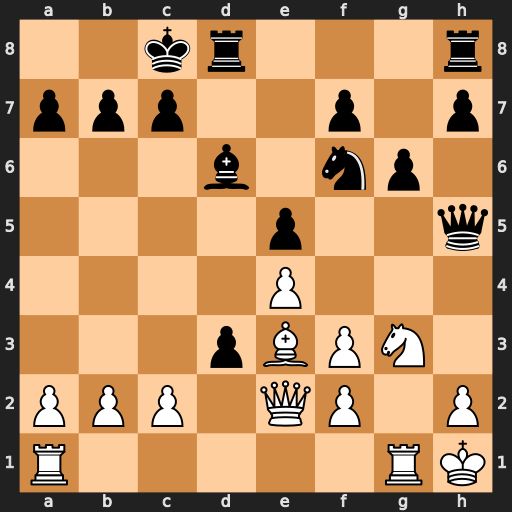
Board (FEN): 2kr3r/ppp2p1p/3b1np1/4p2q/4P3/3pBPN1/PPP1QP1P/R5RK
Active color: w
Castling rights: -
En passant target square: -
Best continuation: Nxh5 dxe2 Nxf6